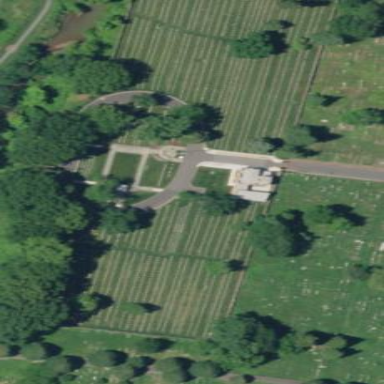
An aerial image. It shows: Cemetery.